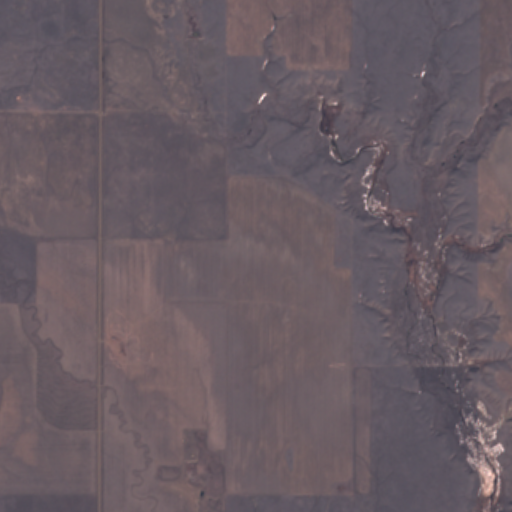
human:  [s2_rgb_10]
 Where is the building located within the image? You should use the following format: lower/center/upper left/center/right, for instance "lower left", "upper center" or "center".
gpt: The building is located in the left of the image.
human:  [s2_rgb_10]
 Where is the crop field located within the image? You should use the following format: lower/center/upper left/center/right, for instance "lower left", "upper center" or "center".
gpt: There is no crop field in the image.